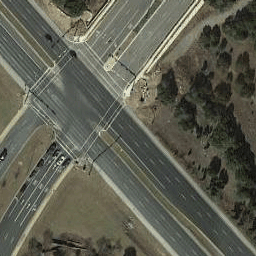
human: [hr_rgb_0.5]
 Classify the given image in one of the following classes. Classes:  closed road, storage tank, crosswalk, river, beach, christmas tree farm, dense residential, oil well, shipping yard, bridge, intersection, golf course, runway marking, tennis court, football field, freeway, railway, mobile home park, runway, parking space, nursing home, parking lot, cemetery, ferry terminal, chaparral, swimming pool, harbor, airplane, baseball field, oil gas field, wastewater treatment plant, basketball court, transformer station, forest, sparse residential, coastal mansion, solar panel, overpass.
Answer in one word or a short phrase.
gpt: intersection